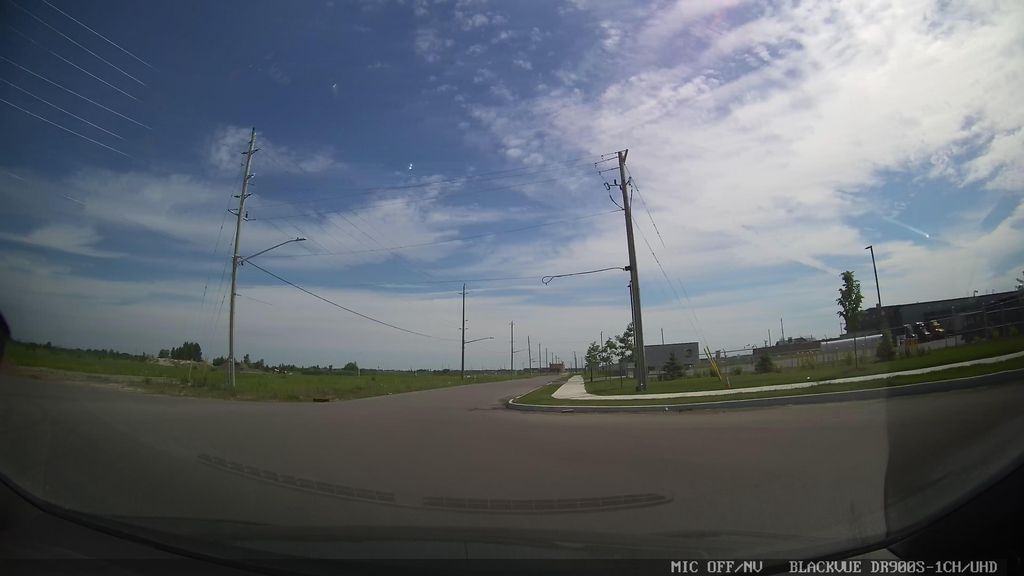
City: ottawa-gatineau